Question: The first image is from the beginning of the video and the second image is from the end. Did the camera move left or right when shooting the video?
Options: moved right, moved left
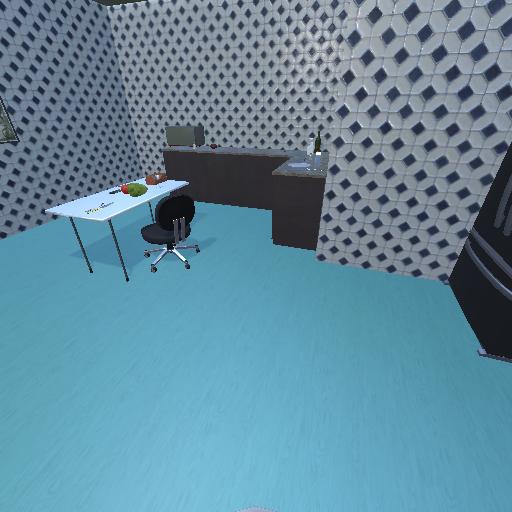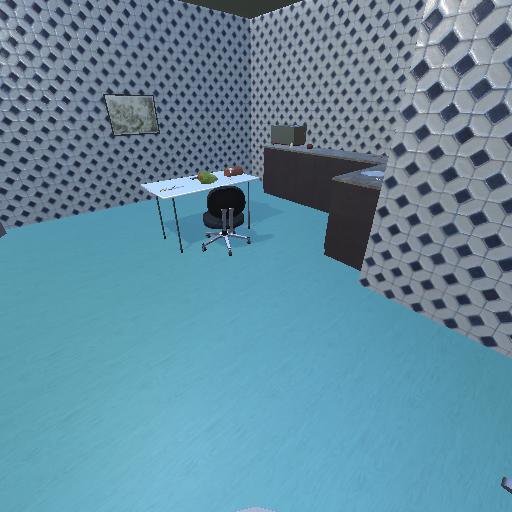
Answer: moved right